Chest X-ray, AP view. Patient: 21 years old, sex M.
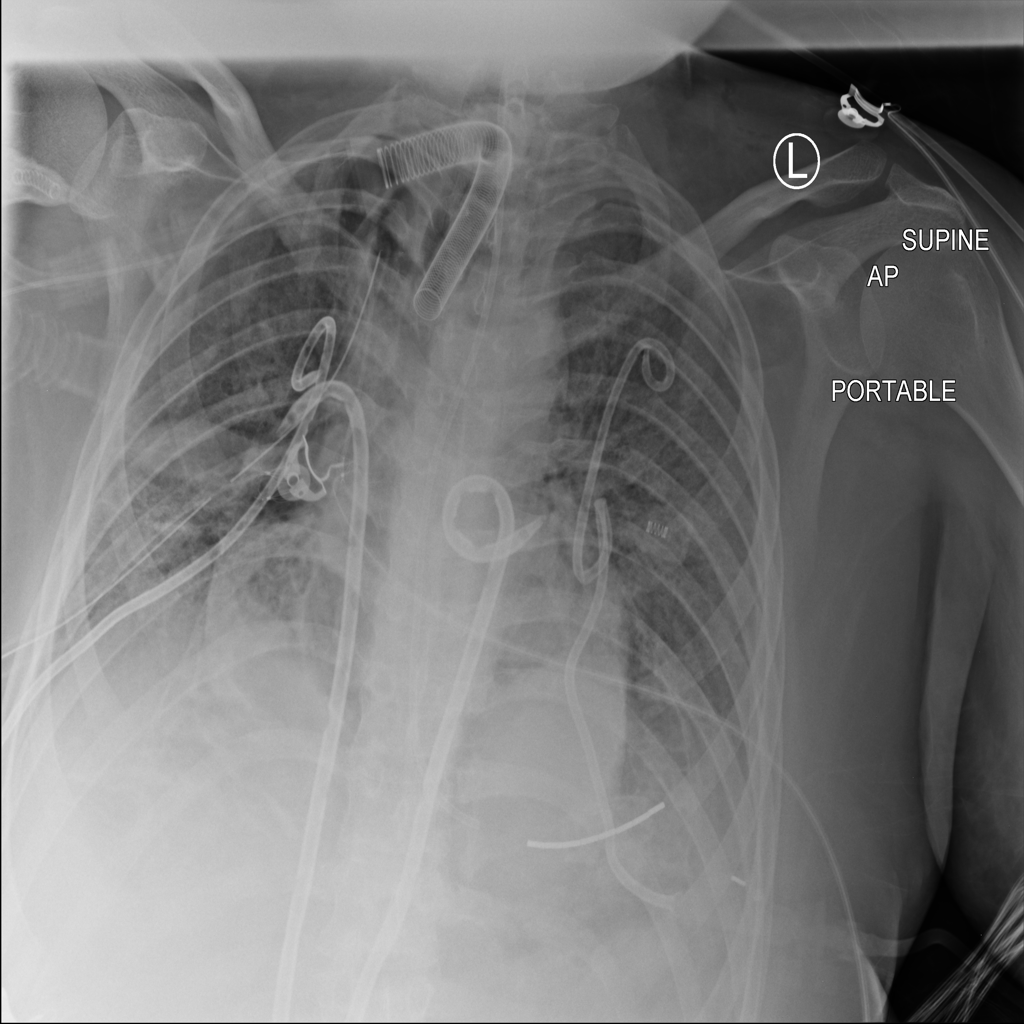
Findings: Atelectasis